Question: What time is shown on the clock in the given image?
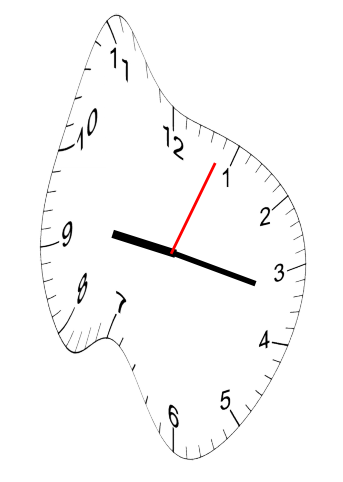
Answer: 09:17:04